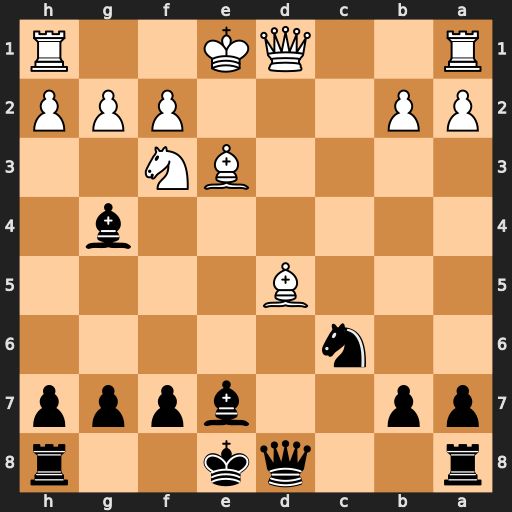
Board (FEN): r2qk2r/pp2bppp/2n5/3B4/6b1/4BN2/PP3PPP/R2QK2R
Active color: b
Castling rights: KQkq
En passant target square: -
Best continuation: Qa5+ Bd2 Qxd5